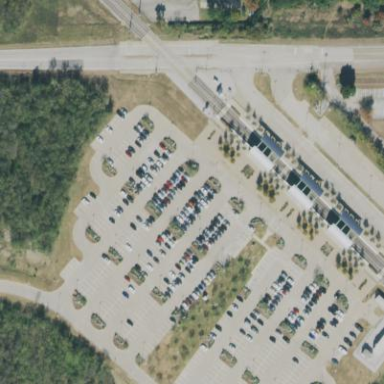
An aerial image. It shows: Platform road.